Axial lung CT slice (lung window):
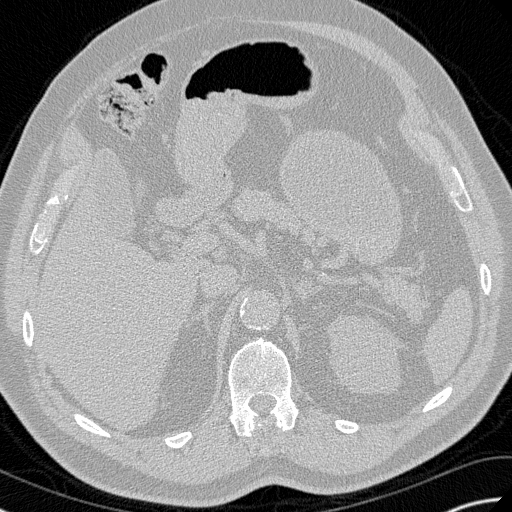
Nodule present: no